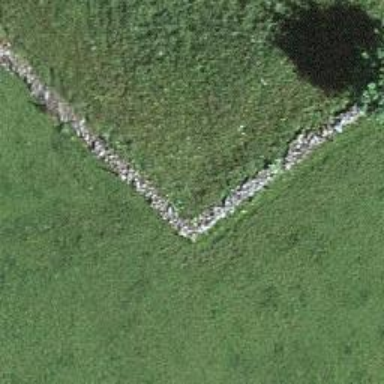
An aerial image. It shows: Wall is shown in the image.